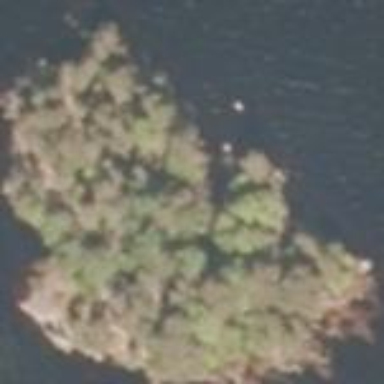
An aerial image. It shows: Islet.